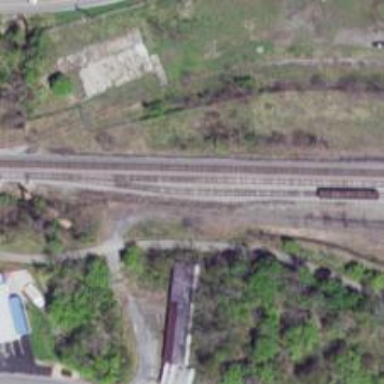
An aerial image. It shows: Railway siding with rails.